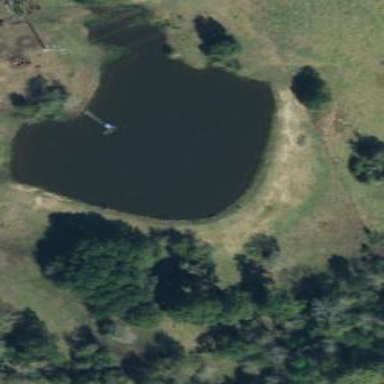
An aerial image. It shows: Serene pond surrounded by nature.